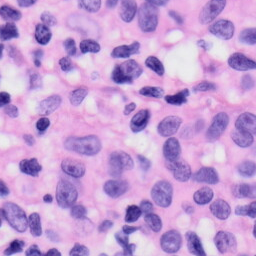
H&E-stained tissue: Skin